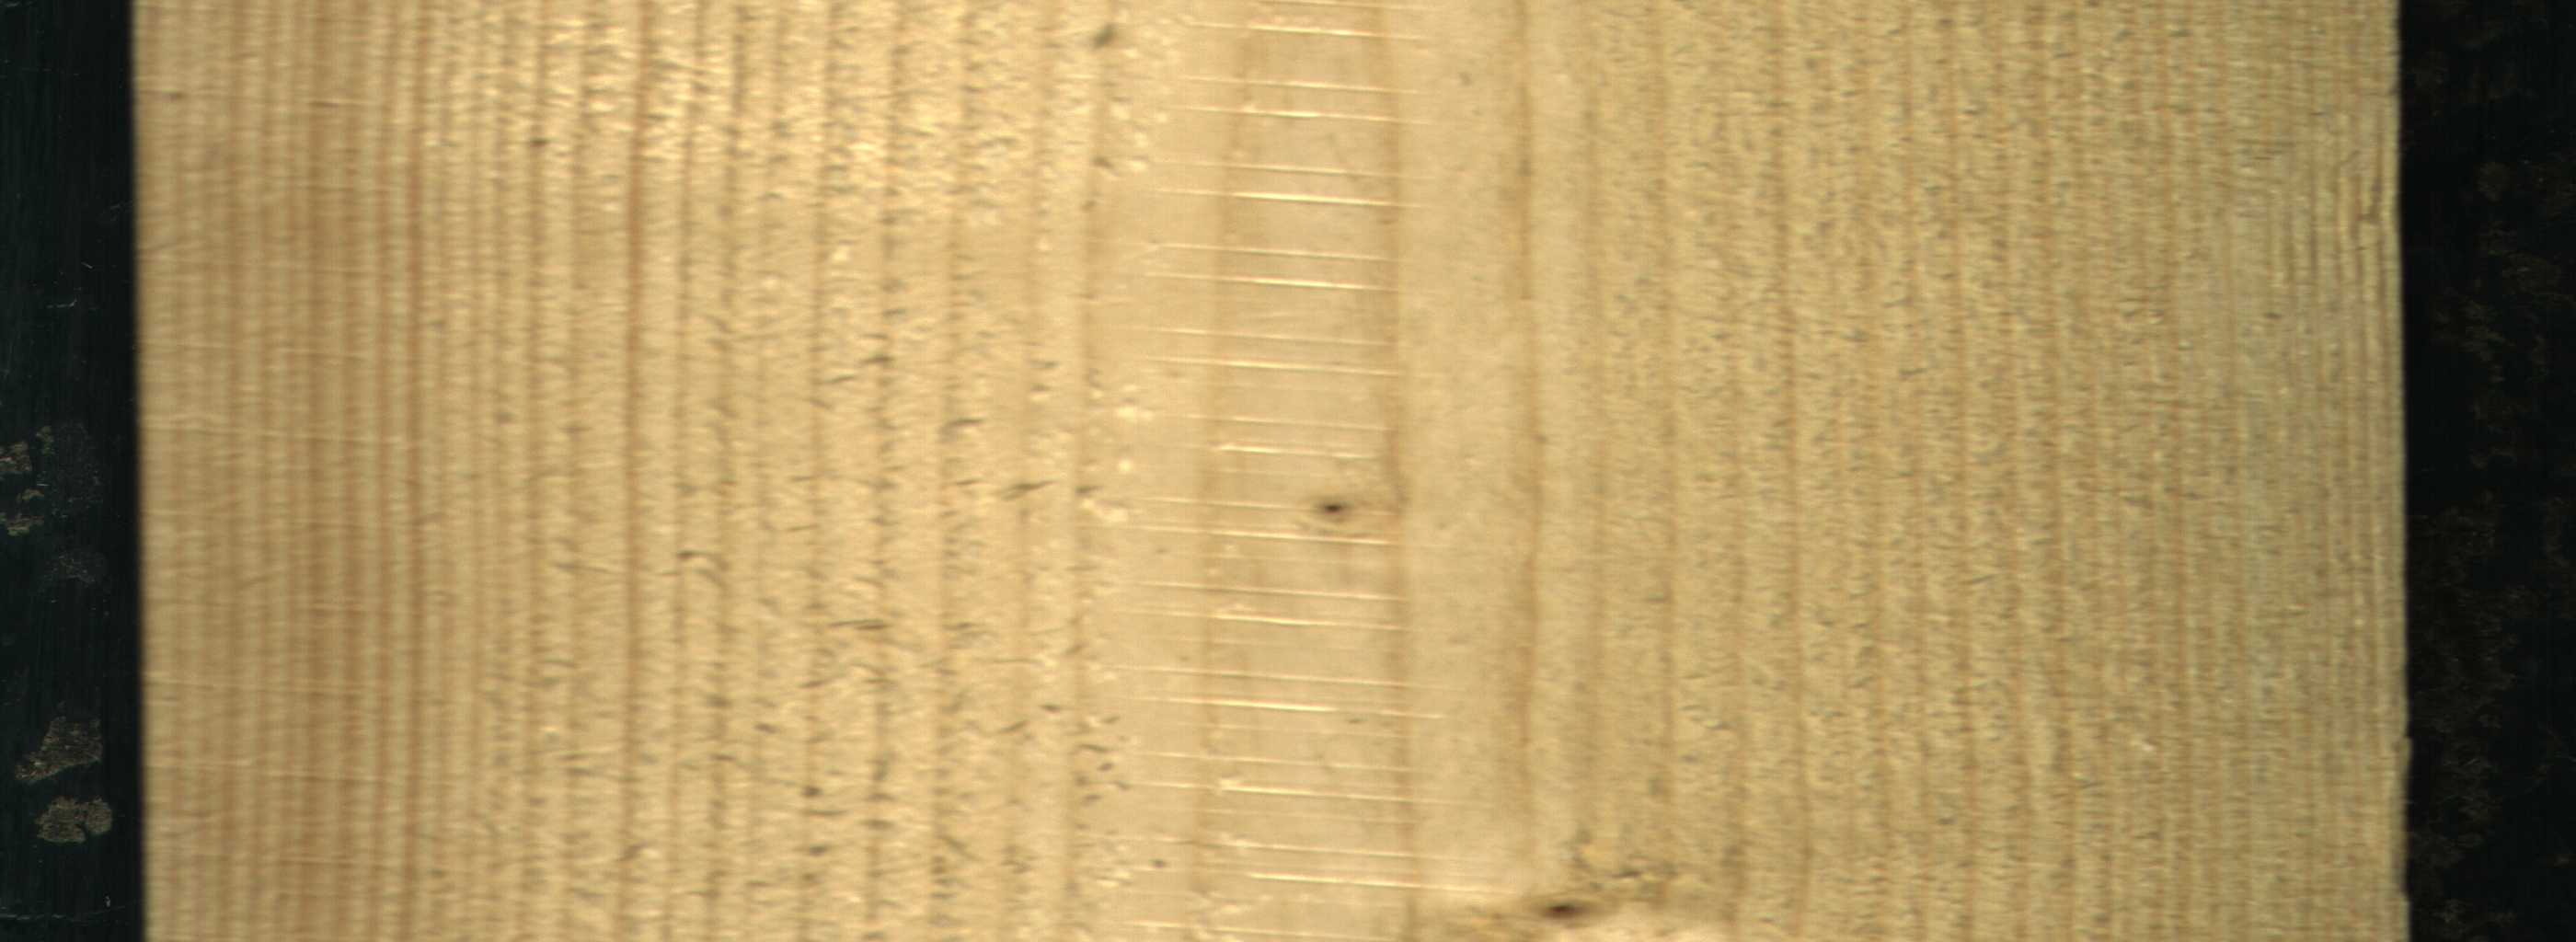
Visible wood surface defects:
Live_Knot
Live_Knot